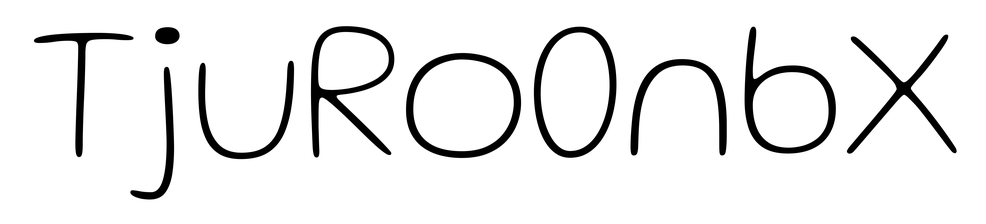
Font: Gluten_Thin